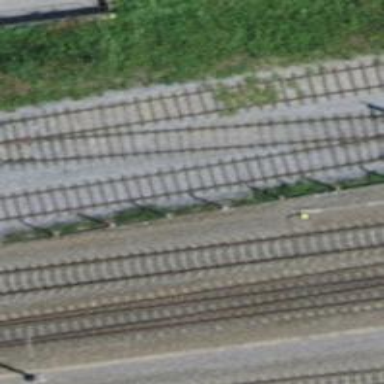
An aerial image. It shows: Single-track railway yard.